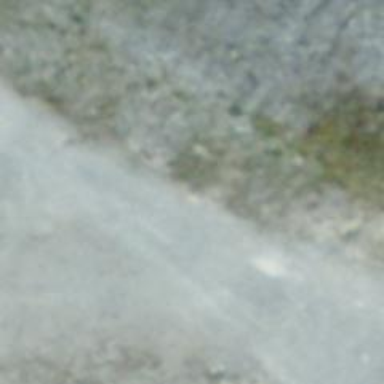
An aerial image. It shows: Path surfaced with fine gravel.